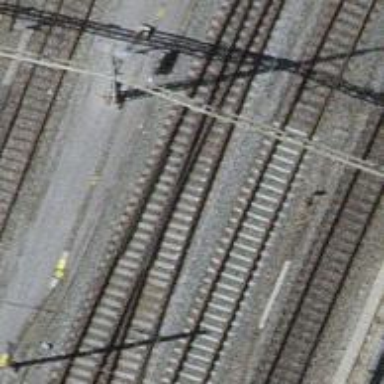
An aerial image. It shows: Single railway track with electrified contact line.